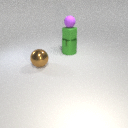
large green metal cylinder below small purple rubber sphere